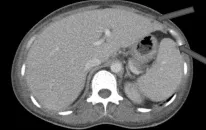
CT showing Septic Emboli in Lung. CT showing lesions in Liver and Spleen.
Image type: radiology (ct)